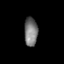
Tissue: prostate
Cell type: Epithelial cells
Senescence score: 0.3338
Nuclear area (px): 379
Mean DAPI intensity: 119.116